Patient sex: M
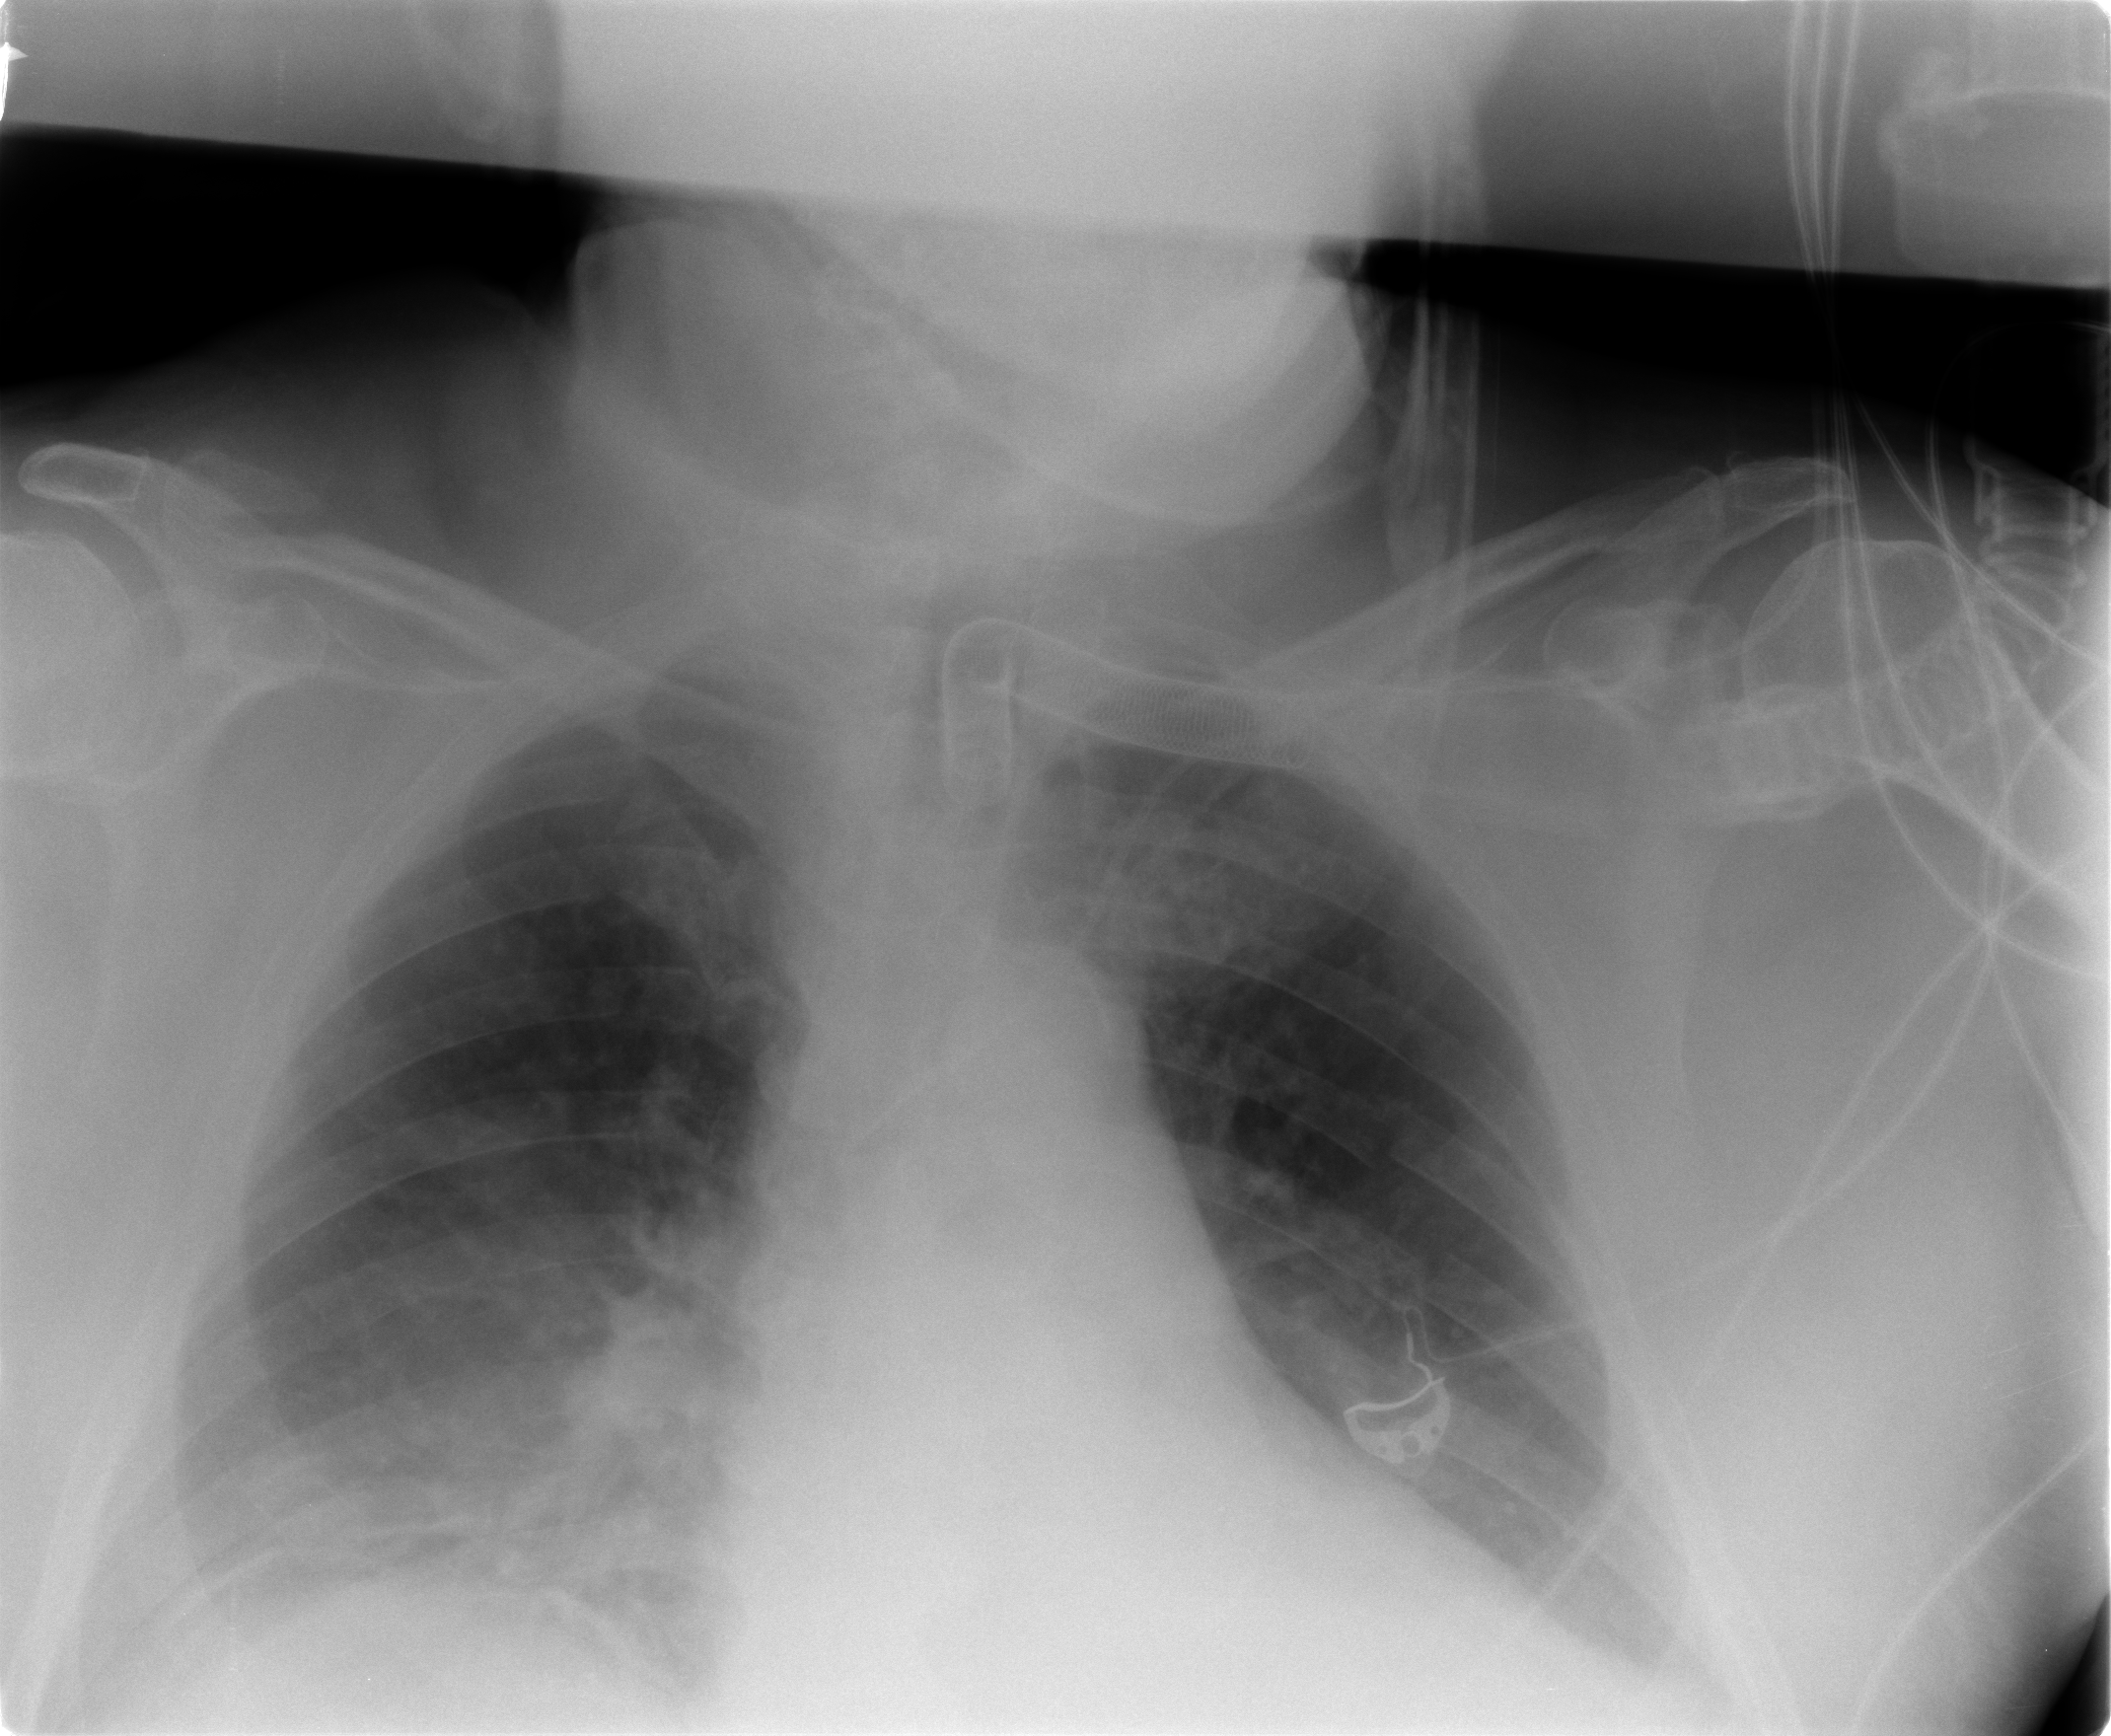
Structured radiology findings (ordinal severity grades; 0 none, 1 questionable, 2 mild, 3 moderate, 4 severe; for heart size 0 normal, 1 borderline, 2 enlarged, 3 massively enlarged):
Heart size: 2
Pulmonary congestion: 2
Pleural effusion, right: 2
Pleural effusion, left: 2
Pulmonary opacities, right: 1
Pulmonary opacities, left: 0
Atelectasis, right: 2
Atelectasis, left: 2